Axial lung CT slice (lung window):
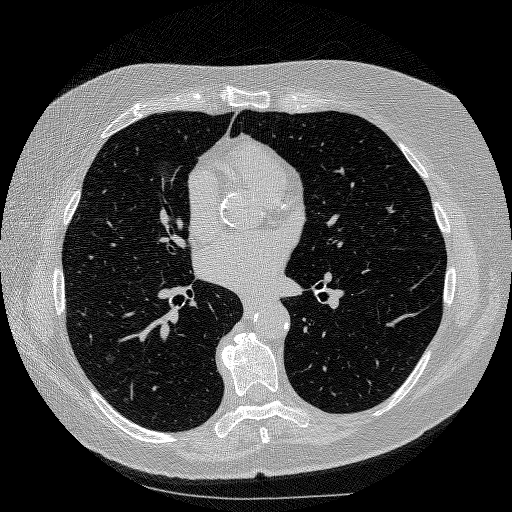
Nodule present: yes
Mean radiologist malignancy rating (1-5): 3.5